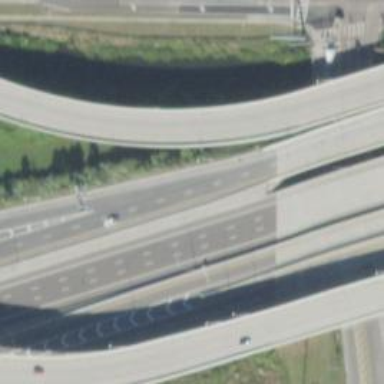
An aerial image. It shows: Motorway junction.